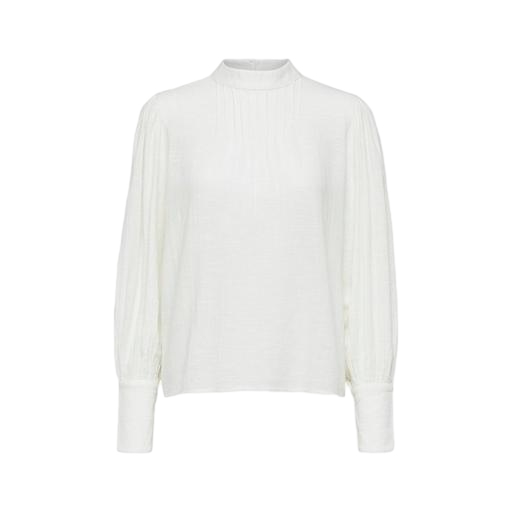
high-neck blouse, high-neck top, white freja high neck blouse, white background